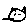
Label: cat